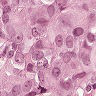
Metastatic tissue present: yes